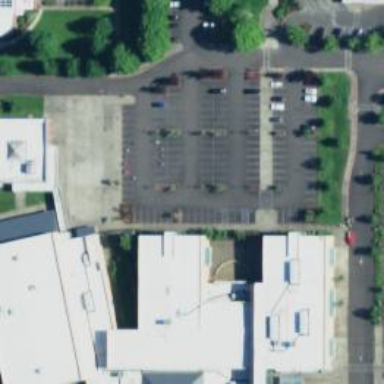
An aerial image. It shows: Parking space.